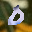
Label: 0